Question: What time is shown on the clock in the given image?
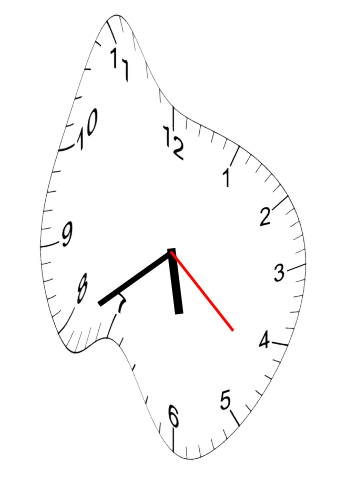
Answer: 05:39:22